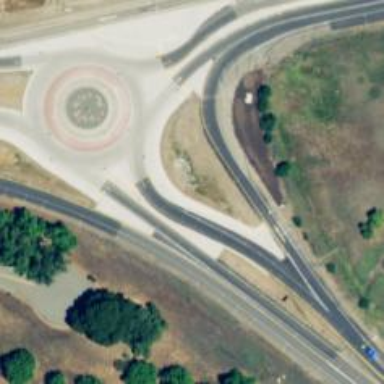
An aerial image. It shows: Roundabout on trunk highway.